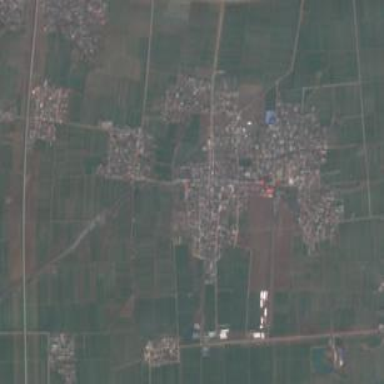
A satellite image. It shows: Ethnic township within town.